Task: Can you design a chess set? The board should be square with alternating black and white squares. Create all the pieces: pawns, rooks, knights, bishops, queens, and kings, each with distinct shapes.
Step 714:
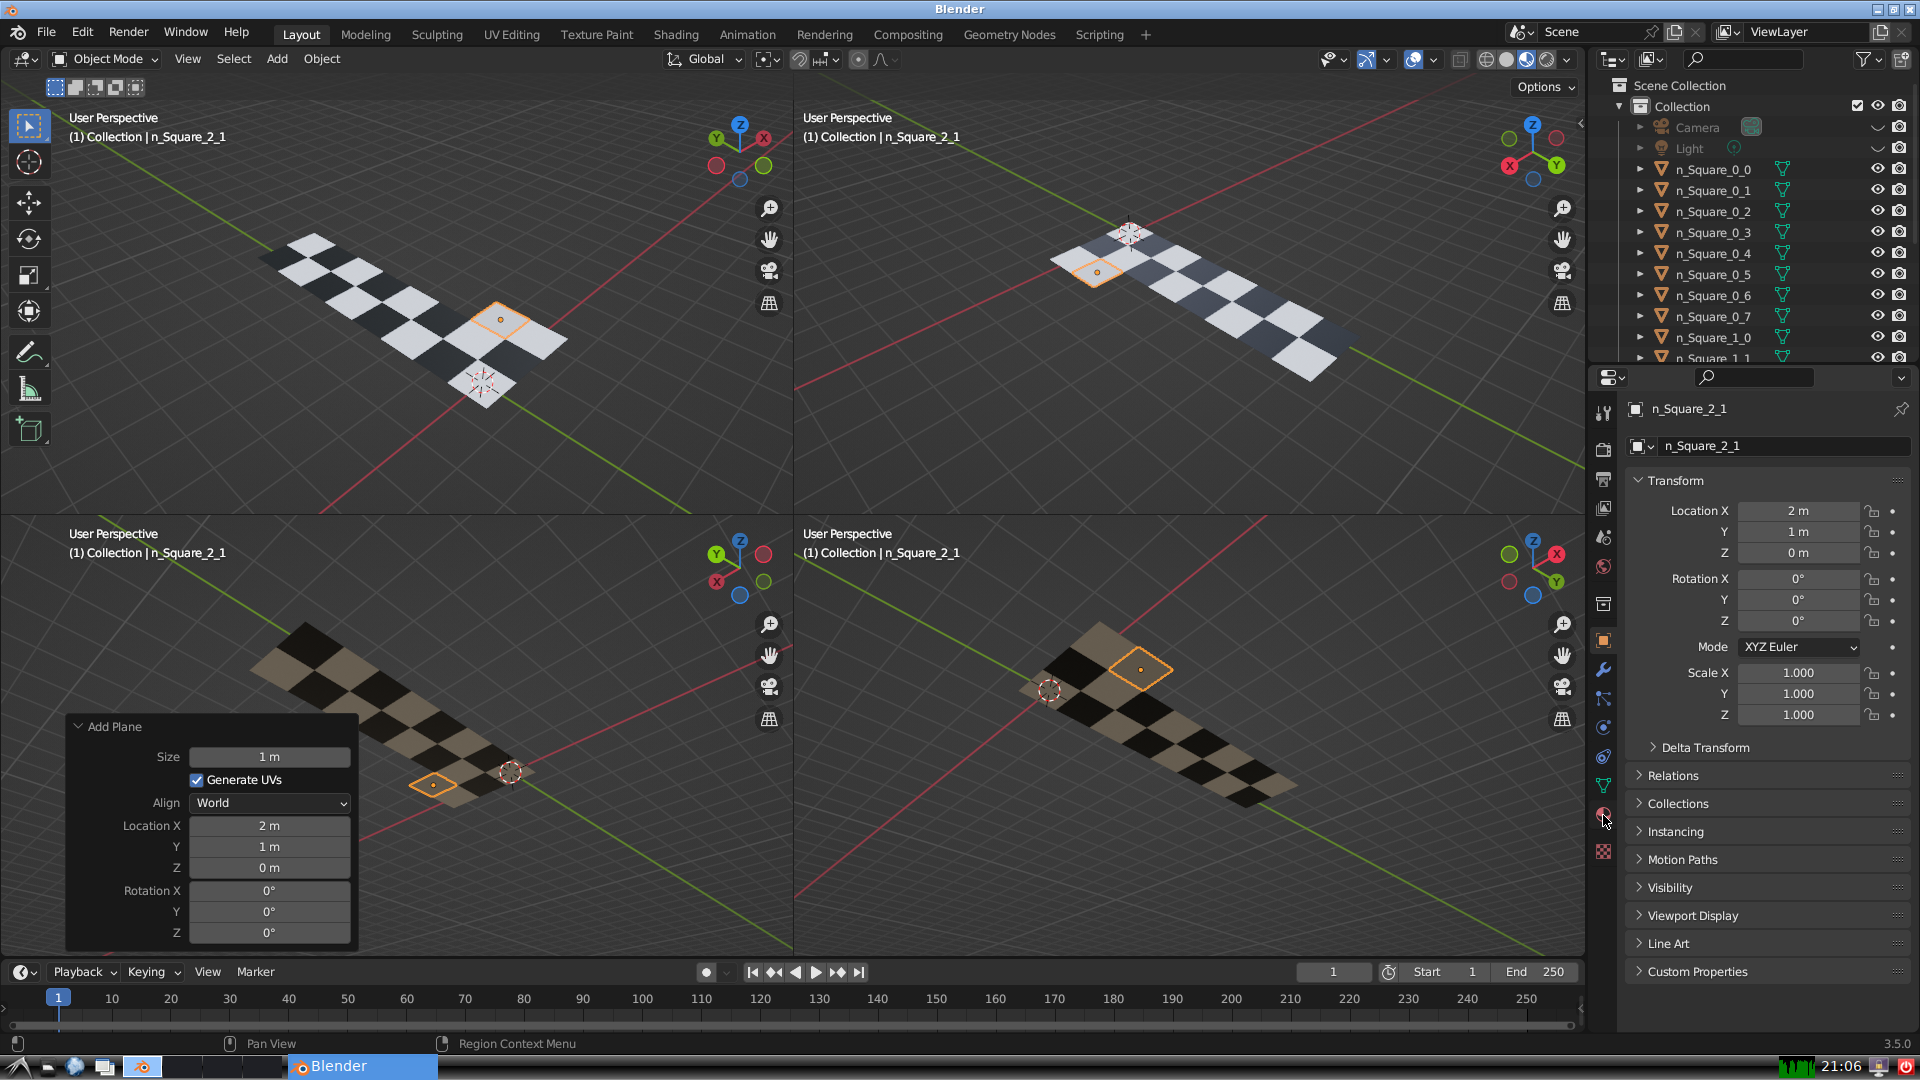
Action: click: no